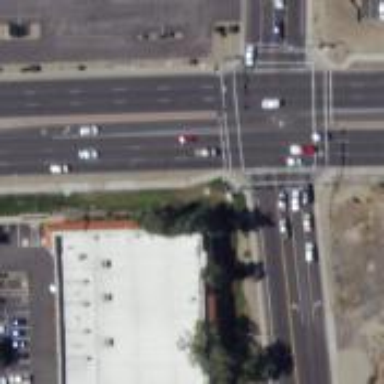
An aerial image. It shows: Solid stop line on the road marking.